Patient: sex F, age 60
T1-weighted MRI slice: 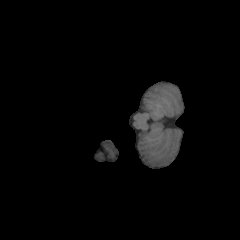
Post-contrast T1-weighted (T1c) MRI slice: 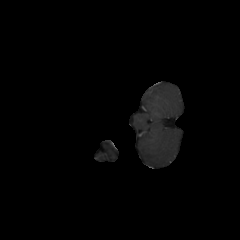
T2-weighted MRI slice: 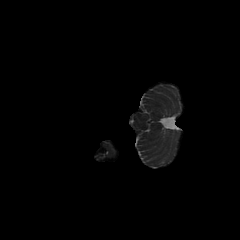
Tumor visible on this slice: no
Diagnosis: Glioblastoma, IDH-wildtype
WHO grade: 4